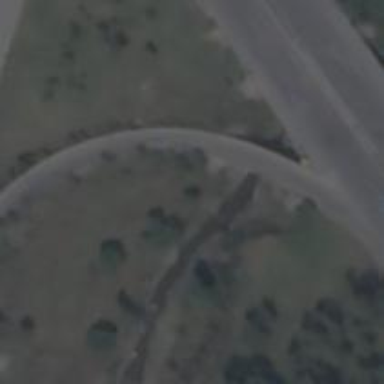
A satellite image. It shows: Bridge on trunk link highway with cloverleaf junction.